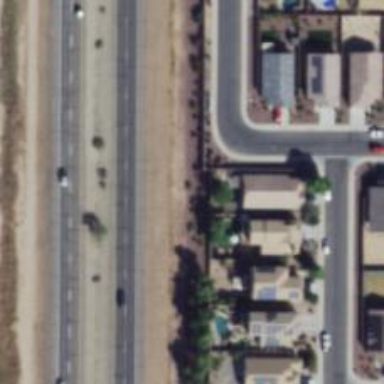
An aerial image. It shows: Residential road.